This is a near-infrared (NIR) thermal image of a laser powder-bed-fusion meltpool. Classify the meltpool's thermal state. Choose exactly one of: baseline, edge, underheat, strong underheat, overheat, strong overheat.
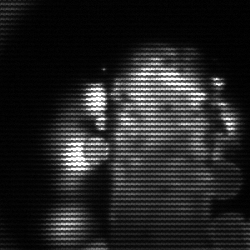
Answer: strong underheat